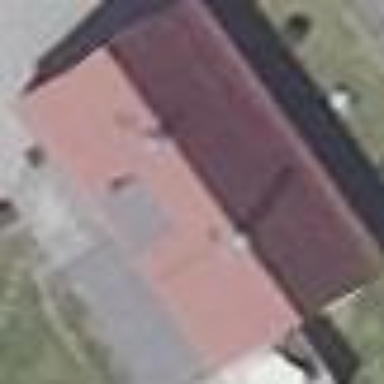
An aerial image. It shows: Gabled building.